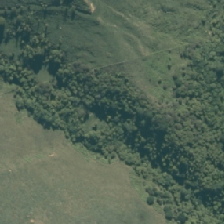
Land cover: broadleaved_indigenous_hardwood